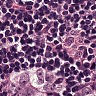
Metastatic tissue present: yes